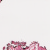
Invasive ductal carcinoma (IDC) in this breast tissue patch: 0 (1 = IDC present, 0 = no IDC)